Question: I tried to follow <URL>, the tutorial is so straight forward but I just couldn't get the correct outcome.
below is my authenticationConfig.xml
'''
<securityTests>
<customSecurityTest name="custom-mobilesecurityTest">
<test realm="wl_antiXSRFRealm" step="1"/>
<test realm="wl_authenticityRealm" step="2"/>
<test realm="HeaderAuthRealm" isInternalUserID="true" step="3"/>
</customSecurityTest>
</securityTests>
'''
But the App Authentication appeared in console is always "Access Disabled", I can't enable it. Did I missing anything here?

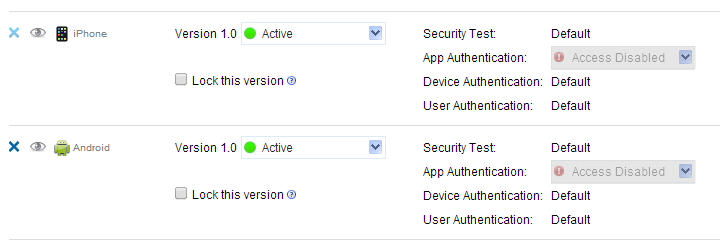
Answer: It would be more helpful if you would mention what you've actually done, because configuring 'authenticationConfig.xml' is only 1 step of several.
Also note that for App Authenticity to and not use dummy implementation, you the Consumer edition of IBM Worklight (i.e., be a paying customer and install the correct version of Worklight Studio and Worklight Server).
1. Configure a security test that has the wl_authenticityRealm realm: <customSecurityTest name="customTests">
<test realm="wl_antiXSRFRealm" step="1"/>
<test realm="wl_authenticityRealm" step="1"/>
<test realm="wl_remoteDisableRealm" step="1"/>
<test realm="wl_anonymousUserRealm" isInternalUserID="true" step="1"/>
<test realm="wl_deviceNoProvisioningRealm" isInternalDeviceID="true" step="2"/>
</customSecurityTest>
^ This is mentioned in slide 9
2. Place this securityTest on the environment(s) in application-descriptor.xml, for example: <android version="1.0" securityTest="customTests">
3. For Android, generate the public signing key: <android version="1.0" securityTest="customTests">
<worklightSettings include="true"/>
<security>
<encryptWebResources enabled="false"/>
<testWebResourcesChecksum enabled="false" ignoreFileExtensions="png, jpg, jpeg, gif, mp4, mp3"/>
<publicSigningKey>MIGfMA0GCSqGSIb3DQEBAQUAA4GNADCBdfdsfdsfiQKBgQCPCbaCfAfnAqQ12/S5LLfA4cBz/3INyLRPhFGSVFztdWNzPhrna1xDc8/3V1sUIW2odfdfddfdfffdR2n3dAnNMVydfdfdfv68gmU5qVCN4LxSKKRAj7VVbhBxBIEt5MbY+c0o7NZ2Pgu/moJee8Wgu8veZ1TJntYn+cWCYuI/JSnA9nsskwhSdPHK32edsfsdfdfQIDAQAB</publicSigningKey>
</security>
</android>
^ This is mentioned in slides 10-13
4. For iOS, place the app bundleId: <iphone bundleId="com.worklight.test" version="1.0" securityTest="customTests"> ^ This is mentioned in slides 10-13
5. Run As > Run on Worklight Development Server
Now the App Authenticity dropdown should be enabled for you in Worklight Console.